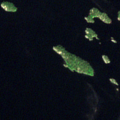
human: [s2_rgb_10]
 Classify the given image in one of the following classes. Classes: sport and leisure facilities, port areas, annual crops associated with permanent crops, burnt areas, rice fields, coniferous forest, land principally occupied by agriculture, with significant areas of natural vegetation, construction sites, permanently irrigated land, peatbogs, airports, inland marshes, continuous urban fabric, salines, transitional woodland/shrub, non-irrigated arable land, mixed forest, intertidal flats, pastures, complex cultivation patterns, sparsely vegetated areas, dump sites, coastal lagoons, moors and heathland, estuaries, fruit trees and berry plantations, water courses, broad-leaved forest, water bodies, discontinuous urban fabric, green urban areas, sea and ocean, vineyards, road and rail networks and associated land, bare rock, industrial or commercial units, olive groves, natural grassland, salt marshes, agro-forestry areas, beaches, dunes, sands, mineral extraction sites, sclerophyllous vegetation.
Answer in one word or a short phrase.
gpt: water bodies